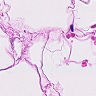
Metastatic tissue present: no